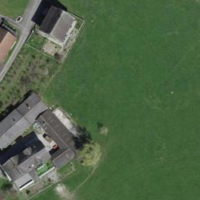
EUNIS habitat code: 24
Species observed at this site:
Nicandra physalodes